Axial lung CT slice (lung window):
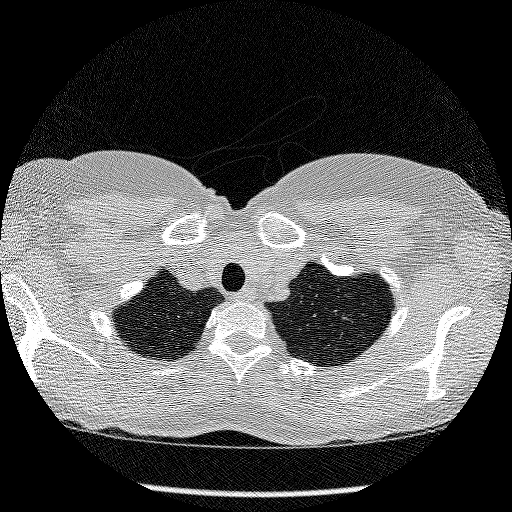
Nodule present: no